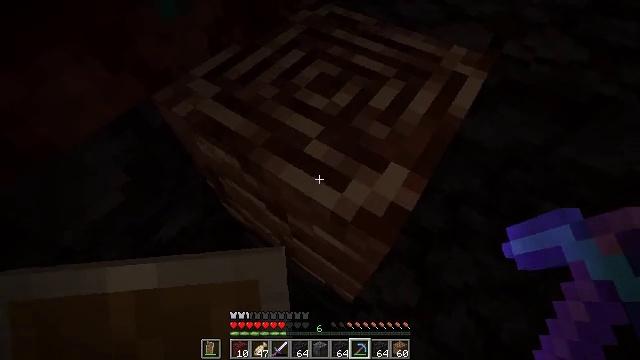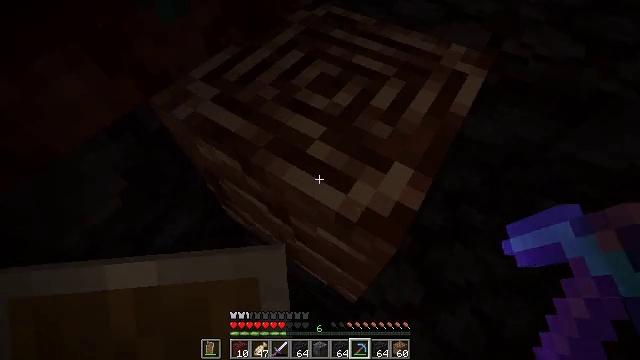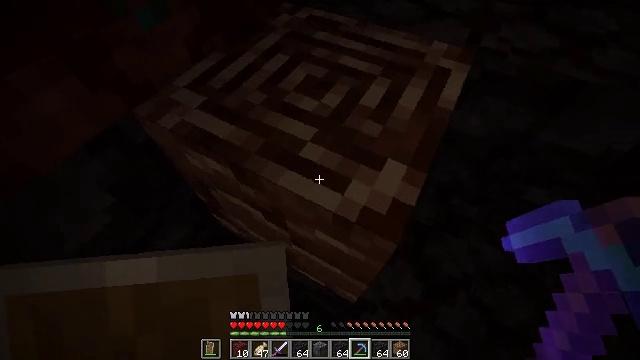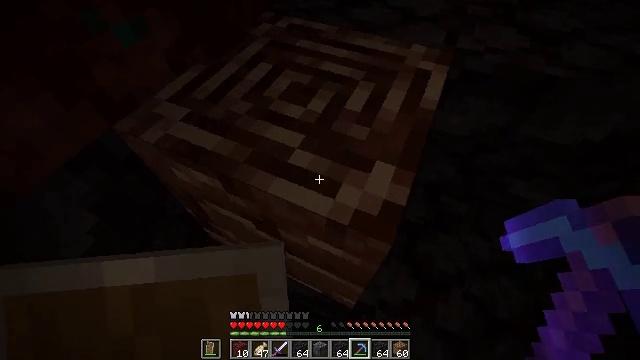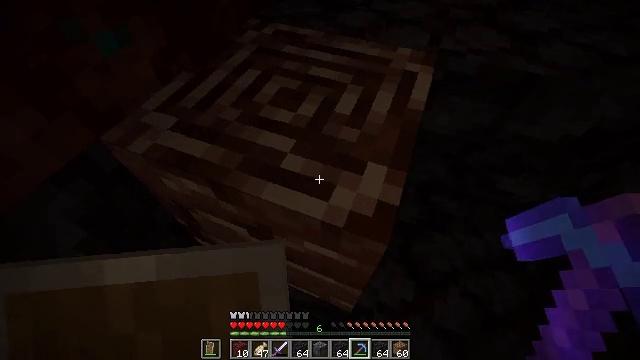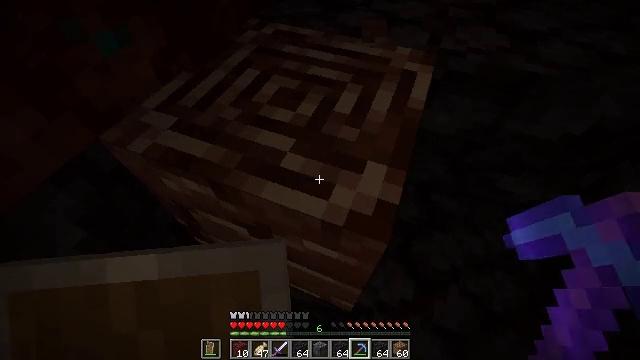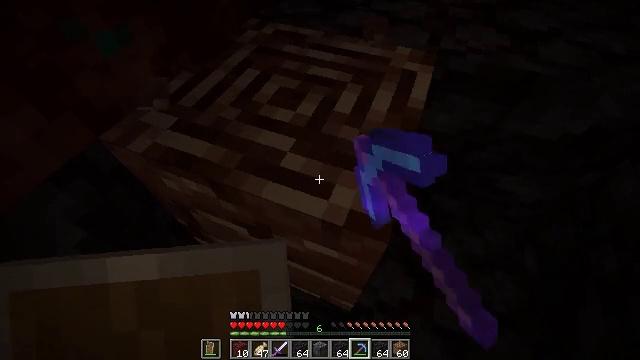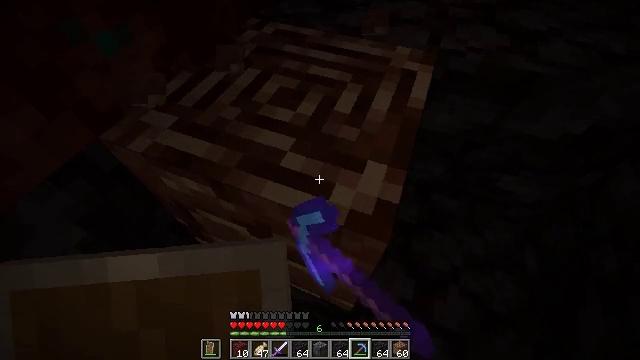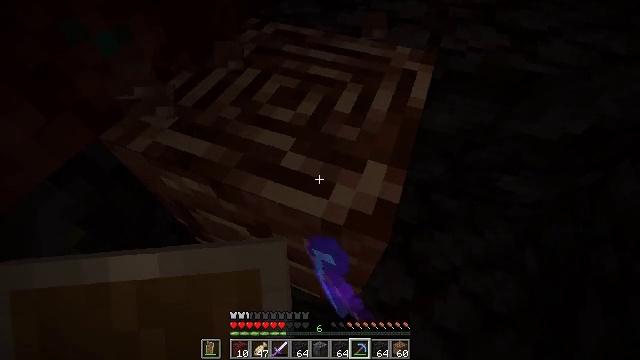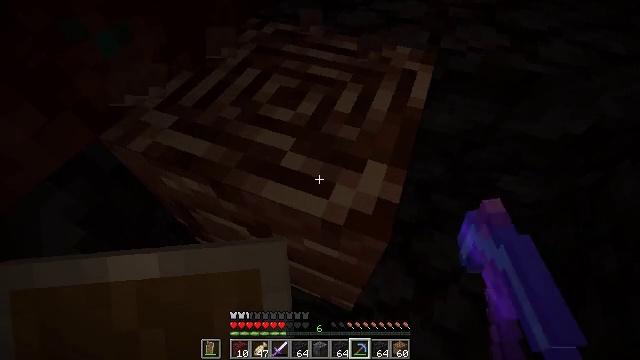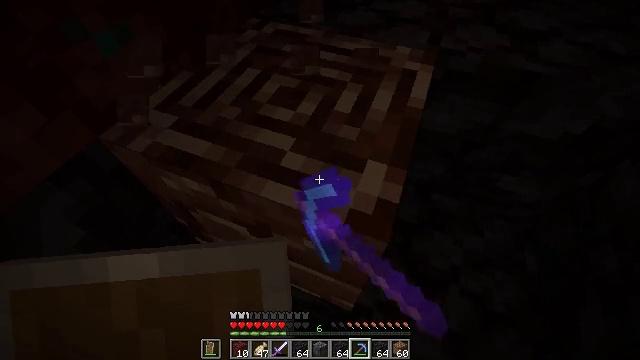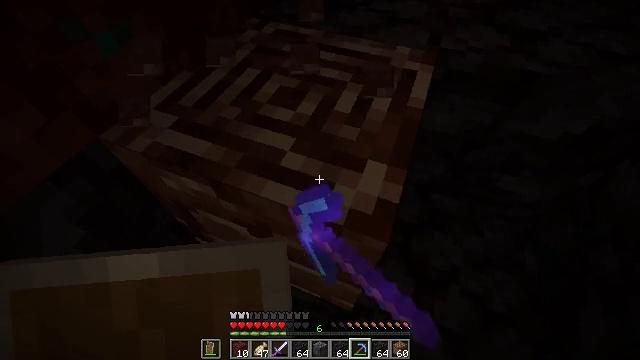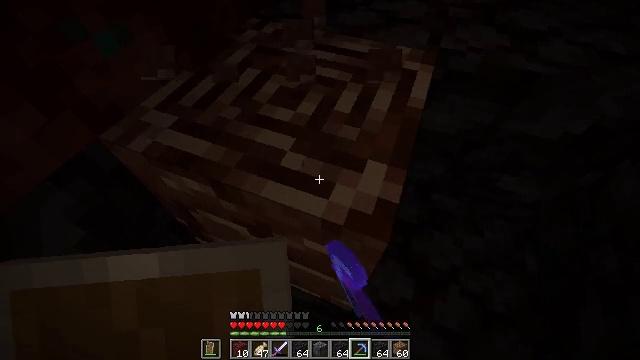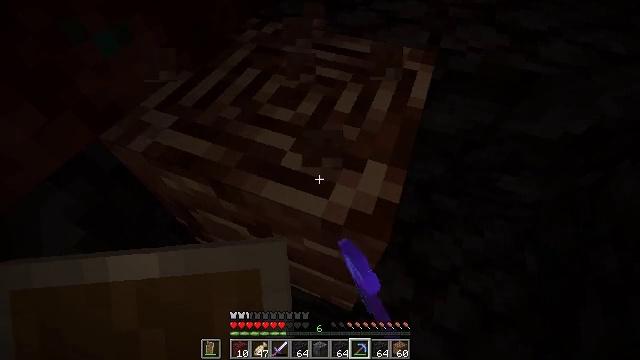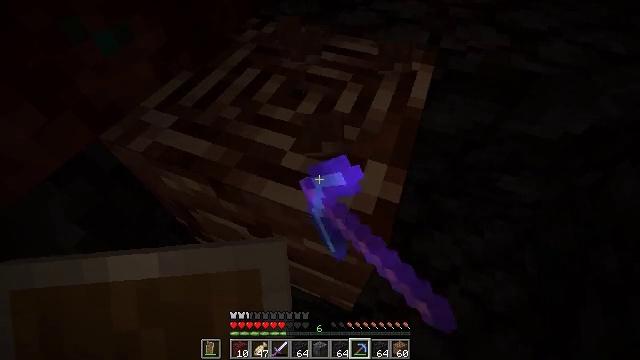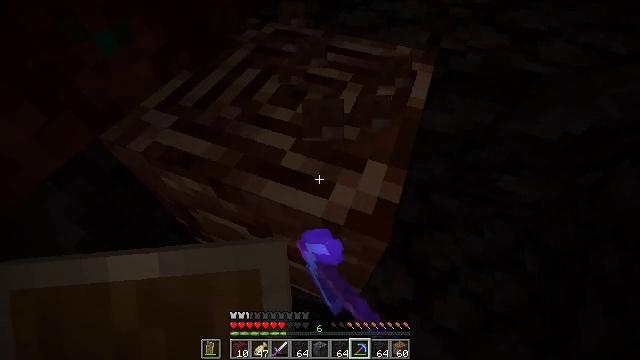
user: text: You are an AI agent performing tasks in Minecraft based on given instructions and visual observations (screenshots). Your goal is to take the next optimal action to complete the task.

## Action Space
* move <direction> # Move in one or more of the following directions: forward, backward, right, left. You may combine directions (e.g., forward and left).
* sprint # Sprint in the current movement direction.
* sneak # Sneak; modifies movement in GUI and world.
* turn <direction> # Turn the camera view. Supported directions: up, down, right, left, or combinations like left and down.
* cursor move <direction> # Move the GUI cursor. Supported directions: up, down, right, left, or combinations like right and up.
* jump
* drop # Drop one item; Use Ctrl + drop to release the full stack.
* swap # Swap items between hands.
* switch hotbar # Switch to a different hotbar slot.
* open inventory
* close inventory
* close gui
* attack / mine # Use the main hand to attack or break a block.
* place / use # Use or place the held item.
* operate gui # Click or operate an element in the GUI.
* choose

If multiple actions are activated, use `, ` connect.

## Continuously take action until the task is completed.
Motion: motion action
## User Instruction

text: Collect ancient debris for Netherite crafting.
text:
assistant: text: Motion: turn right
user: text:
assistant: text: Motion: turn right
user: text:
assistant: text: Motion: turn right and up
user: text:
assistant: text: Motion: turn right and up
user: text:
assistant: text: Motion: attack / mine
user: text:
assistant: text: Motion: attack / mine
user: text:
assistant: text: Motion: attack / mine
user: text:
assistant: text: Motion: attack / mine
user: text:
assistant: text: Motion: attack / mine
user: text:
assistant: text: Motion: attack / mine
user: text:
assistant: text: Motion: attack / mine
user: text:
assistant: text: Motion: attack / mine
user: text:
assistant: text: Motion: attack / mine
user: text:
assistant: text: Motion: attack / mine
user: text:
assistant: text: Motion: attack / mine
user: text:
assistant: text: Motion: attack / mine
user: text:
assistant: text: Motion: attack / mine
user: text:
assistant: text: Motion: attack / mine
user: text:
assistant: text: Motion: attack / mine
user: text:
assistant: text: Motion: attack / mine
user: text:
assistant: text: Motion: attack / mine
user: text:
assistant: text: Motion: attack / mine
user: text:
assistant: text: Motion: attack / mine
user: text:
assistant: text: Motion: attack / mine
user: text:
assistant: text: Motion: attack / mine
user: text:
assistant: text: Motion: attack / mine
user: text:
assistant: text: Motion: turn left and up, attack / mine
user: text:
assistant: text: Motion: turn left and up, attack / mine
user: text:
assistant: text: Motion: turn left and up, attack / mine
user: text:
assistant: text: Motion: turn left and up, attack / mine